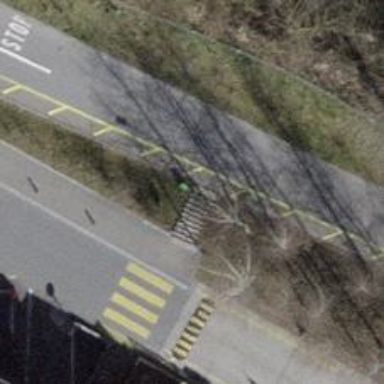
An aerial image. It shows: Set of steps on the road.